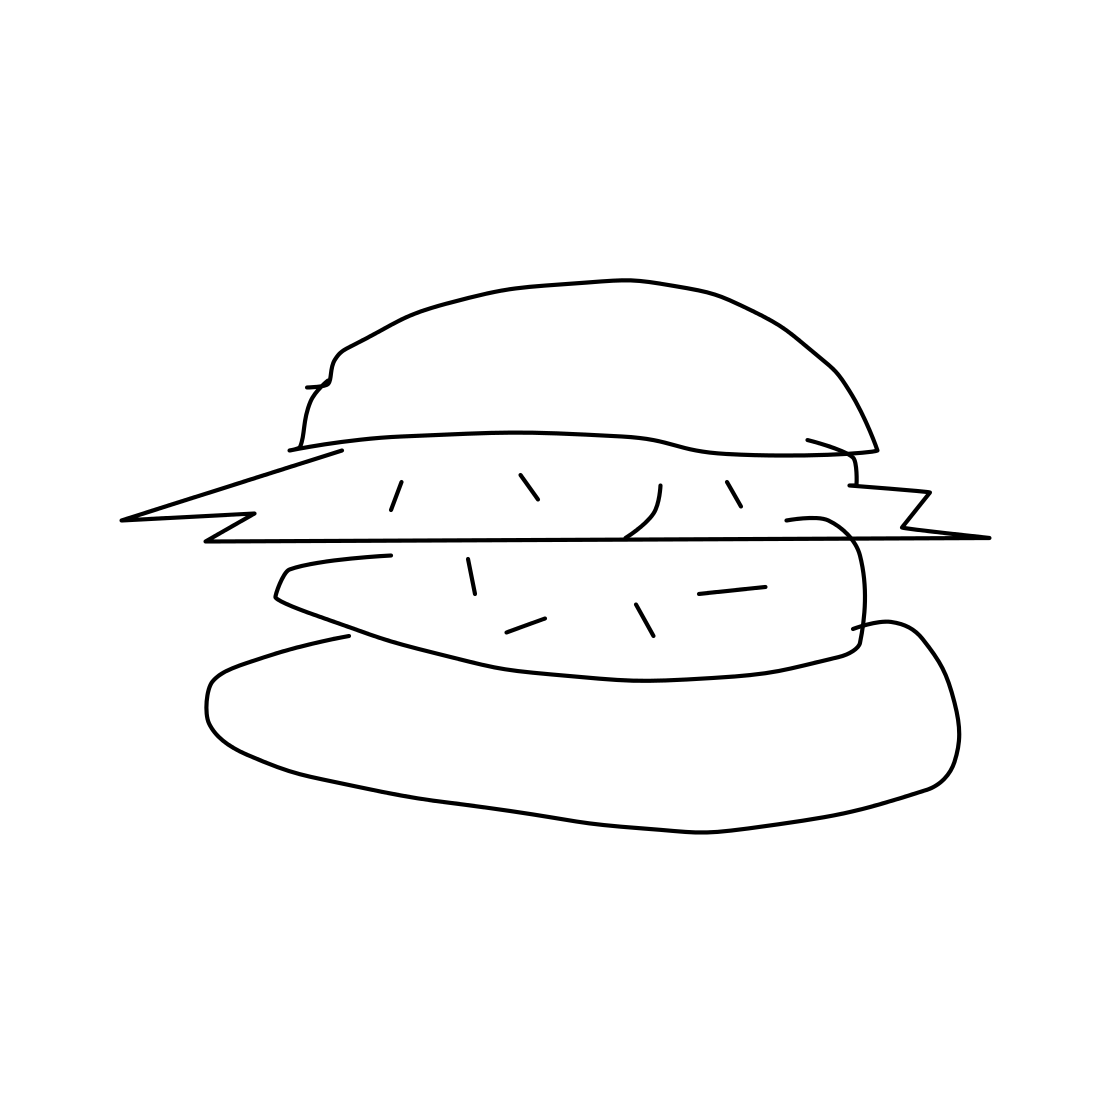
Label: hamburger